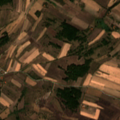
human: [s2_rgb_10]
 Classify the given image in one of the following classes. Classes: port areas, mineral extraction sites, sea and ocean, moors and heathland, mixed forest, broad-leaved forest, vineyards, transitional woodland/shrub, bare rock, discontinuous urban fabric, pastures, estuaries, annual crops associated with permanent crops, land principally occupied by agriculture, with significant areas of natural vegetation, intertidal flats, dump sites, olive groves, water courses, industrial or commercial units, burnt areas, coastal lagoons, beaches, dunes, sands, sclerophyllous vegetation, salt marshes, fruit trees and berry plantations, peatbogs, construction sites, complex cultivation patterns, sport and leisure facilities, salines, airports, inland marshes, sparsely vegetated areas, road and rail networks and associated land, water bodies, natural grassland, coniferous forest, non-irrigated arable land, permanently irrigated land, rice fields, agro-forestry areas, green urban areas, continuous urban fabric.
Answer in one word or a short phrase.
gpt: discontinuous urban fabric, complex cultivation patterns, land principally occupied by agriculture, with significant areas of natural vegetation, transitional woodland/shrub